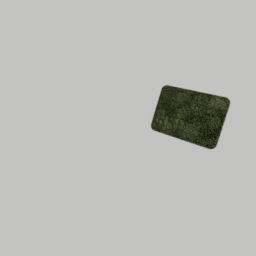
Label: decoration